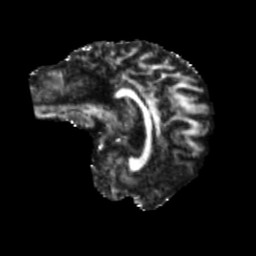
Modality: FA
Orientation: sagittal
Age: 50
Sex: female
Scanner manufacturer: siemens
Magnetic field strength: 3 T
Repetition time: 5.25 s
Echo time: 0.08 s